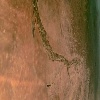
Label: land